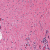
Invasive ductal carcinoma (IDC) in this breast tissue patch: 0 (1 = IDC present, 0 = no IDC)